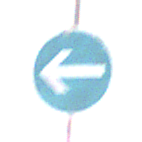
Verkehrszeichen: VorgeschriebeneFahrtrichtungHierLinks
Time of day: MorningAfternoon
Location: Outdoor (Nature)
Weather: Overcast
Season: Winter
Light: Natural